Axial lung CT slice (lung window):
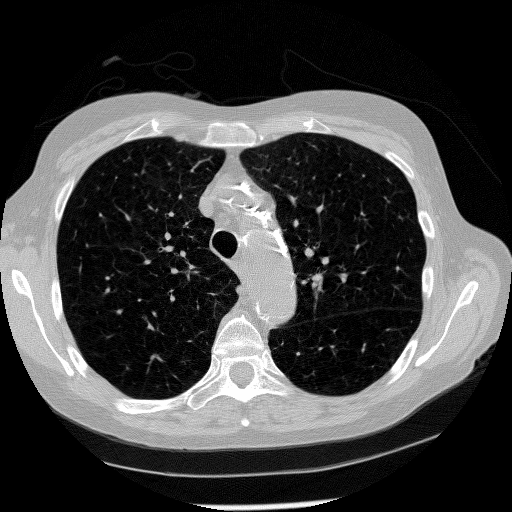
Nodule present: no